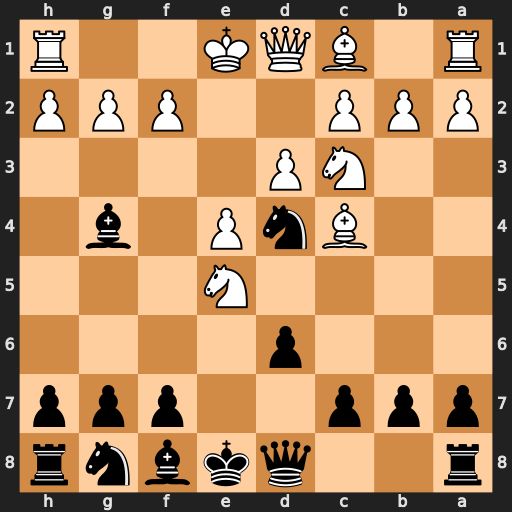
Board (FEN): r2qkbnr/ppp2ppp/3p4/4N3/2BnP1b1/2NP4/PPP2PPP/R1BQK2R
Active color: b
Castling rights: KQkq
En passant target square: -
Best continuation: dxe5 Qxg4 Nxc2+